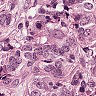
Metastatic tissue present: yes